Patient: sex M, age 35
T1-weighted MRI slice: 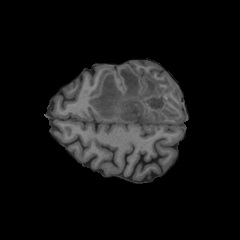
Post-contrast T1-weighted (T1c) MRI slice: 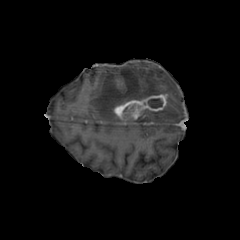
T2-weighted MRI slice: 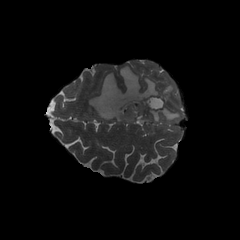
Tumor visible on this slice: yes
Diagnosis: Glioblastoma, IDH-wildtype
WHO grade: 4